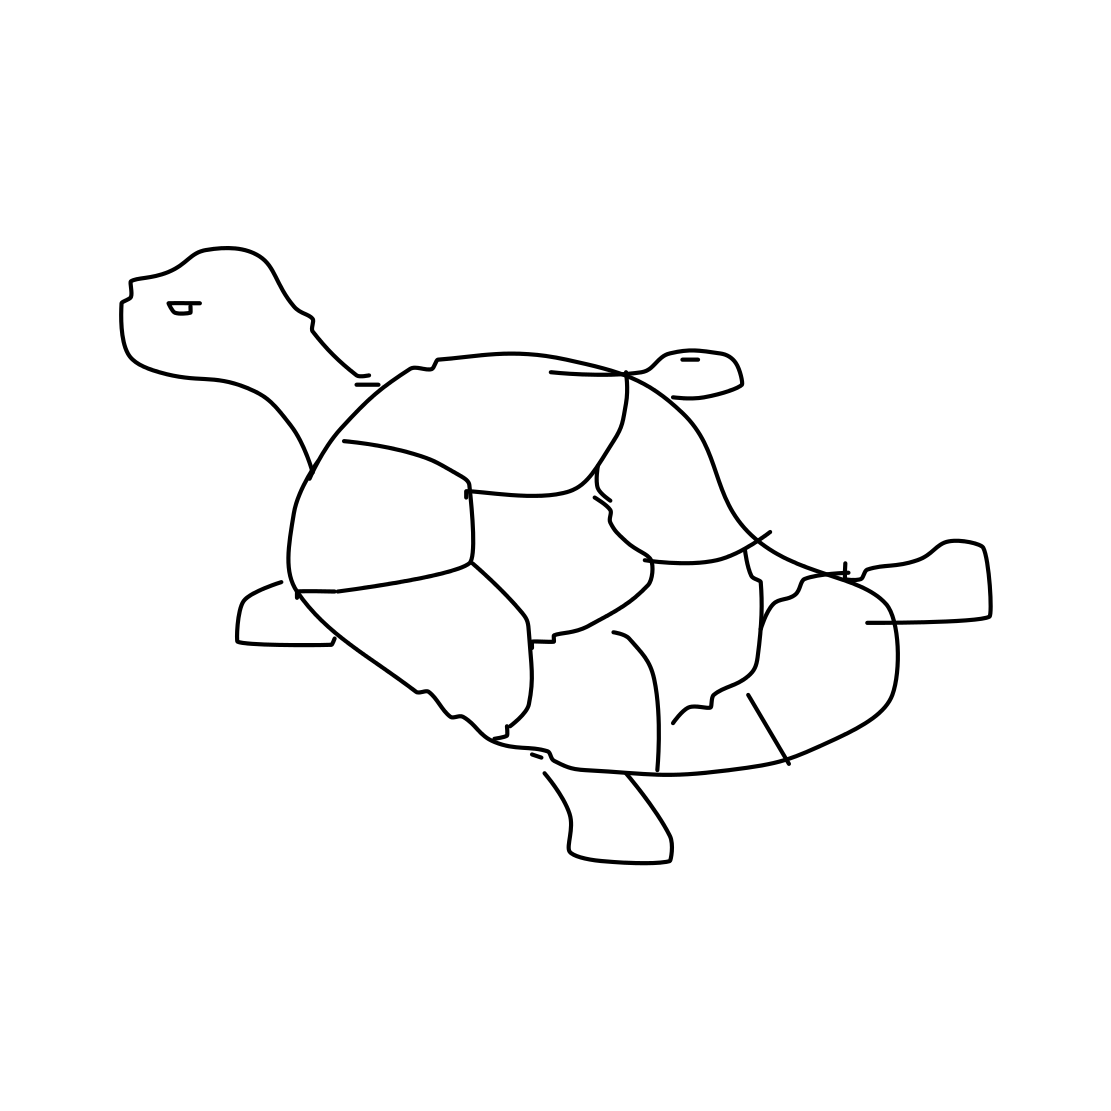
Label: sea turtle